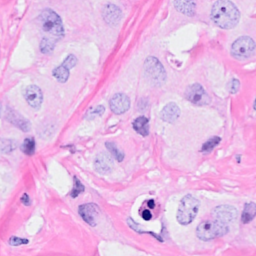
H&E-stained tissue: Breast